Interaction volume radius: 10 \u00c5
Interaction volume height: 10 \u00c5
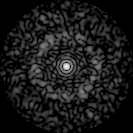
Disorder parameter: 0.8274